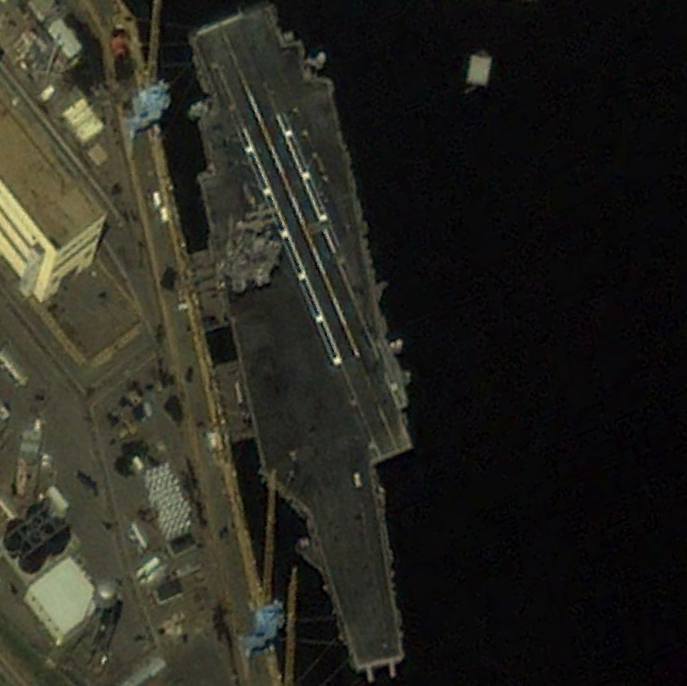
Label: aircraft_carrier